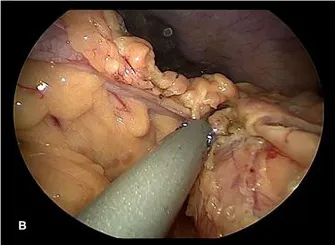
(B,C), Ultrasonic knife separates the omentum and the tumor.
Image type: endoscopy (arthroscopy)